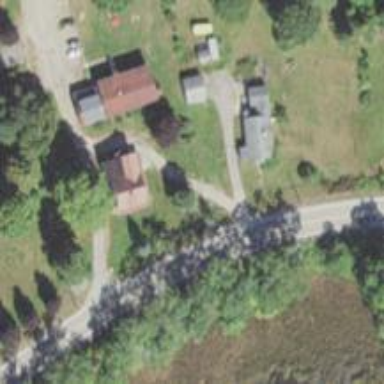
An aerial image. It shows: Residential driveway.